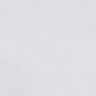
Metastatic tissue present: no